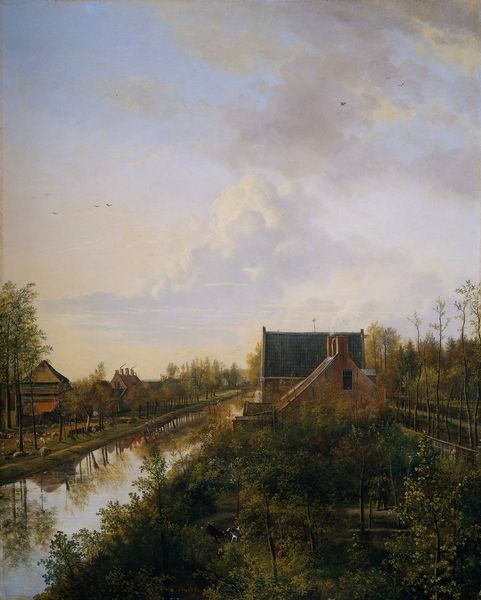
Titel: Wasserlauf nahe Graveland
Künstler: Pieter Gerardus van Os
Standort: Amsterdam
Institution: Rijksmuseum
Schlagwörter: baum, blau, blätter, dunkel, gemälde, himmel, laub, mann, schatten, vogel, wasser, weiß, wolken, bäume, fluss, gelb, grün, impressionismus, landschaft, menschen, ocker, see, ufer, äste, abend, braun, fenster, frankreich, grau, hell, hintergrund, holz, licht, orange, strasse, dach, gebäude, gras, haus, hund, rot, tiere, weg, wiese, wolke, zaun, hochformat, malerei, wand, stein, bild, holland, niederlande, spiegel, öl, bach, feld, ferne, flusslauf, gracht, horizont, häuser, kühe, mühle, natur, spiegelung, vieh, vögel, büsche, einsam, gewässer, gitter, hütte, kanal, rauch, sonne, sträucher, wege, wiesen, land, realismus, pflanzen, rosa, wald, arbeit, kamin, schornstein, garten, sommer, ruhe, naturalismus, perspektive, dorf, dächer, giebel, mauer, schornsteine, allee, herde, klein, backstein, gartenzaun, herbst, hütten, weis, zäune, idylle, oliv, ölgemälde, stämme, blue, men, white, dark, green, painting, gerade, mirror, oil painting, pink, reflection, spiegeln, abendrot, frühling, eindruck, schaf, scheune, linie, idyll, dachfenster, zentralperspektive, bahnhof, jagd, biedermeier, detailrealismus, smoke, jäger, fluchtpunkt, cloud, clouds, man, rocks, sky, tree, bahn, building, house, landscape, nature, netherlands, water, houses, reflections, roof, street, trees, village, gärtner, obstbäume, alle, gärten, schienen, evening, forest, grass, river, stream, garden, path, plants, road, gespiegelt, schafe, color, shadow, realism, animals, bird, dog, dogs, birds, drama, cross, paintings, waser, landstrich, alleee, bauten, dansk, details, flachlandschaft, hasu, hau, ländliche idylle, scgrebergärten, scheunen, schorntein, schrebergarten, verismus, fence, day, brick, buildings, art, bush, cow, cows, farm, branches, cottage, sunset, vegetation, goat, sheep, chimney, sunrise, bank, stones, realistic, barn, countryside, riverside, morning, lush, canal, agricultural, fences, h#user, riverbank, domestic, tree trunk, acrylic, depth of field, scenic, green', tiebel, rhue, skies, buffalo, daytime, shadow in river, bayou, flandscape